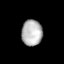
Tissue: lung
Cell type: Epithelial cells
Senescence score: 0.1477
Nuclear area (px): 525
Mean DAPI intensity: 181.368